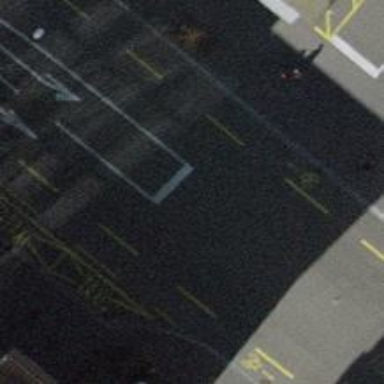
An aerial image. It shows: Tertiary road with asphalt surface and separate sidewalks. There are parallel parking lanes on both sides and dedicated cycle lanes.